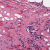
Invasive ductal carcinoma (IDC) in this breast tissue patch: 1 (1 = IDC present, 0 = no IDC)